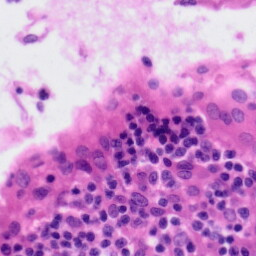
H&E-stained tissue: Tonsil